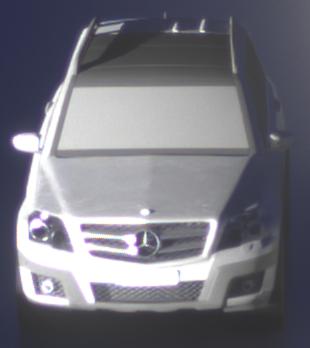
Make: Mercedes-Benz
Model: GLK 280
Detailed model: GLK-Class (204)
Model produced from: 2008/10
Model produced until: 2009/04
Doors: 5
Color: white
Road condition: wet road
Daytime: sunrise or sunset
Contrast: high contrast